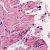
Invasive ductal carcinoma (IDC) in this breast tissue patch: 1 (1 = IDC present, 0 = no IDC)